Question: I must be missing something really stupid.
I have a LinearLayout in my view:
'''
_editTextViews = (LinearLayout)findViewById(R.id.editDesAndLocViews);
'''
I am trying to dynamically change the 'height' of that view by setting the 'LayoutParams'
I have two 'LinearLayout.LayoutParams'
'''
LinearLayout.LayoutParams collapsedParams;
LinearLayout.LayoutParams openParams;
'''
that are set in the constructor like so:
'''
collapsedParams = new LinearLayout.LayoutParams(LayoutParams.MATCH_PARENT,0);
openParams = new LinearLayout.LayoutParams(LayoutParams.MATCH_PARENT,LayoutParams.WRAP_CONTENT);
'''
But as soon as i try to apply one of those params to my 'LinearLayout', like so:
'''
_editTextViews.setLayoutParams(collapsedParams);
'''
I get the following FATAL EXCEPTION:

At first i thought my project needed to be cleaned as it seems to think i am trying to force a relative layout to use linear layout params, but everything is LinearLayout. The LinearLayout in question does contain a couple RelativeLayouts. I don't know if / why that would be the problem.
please help
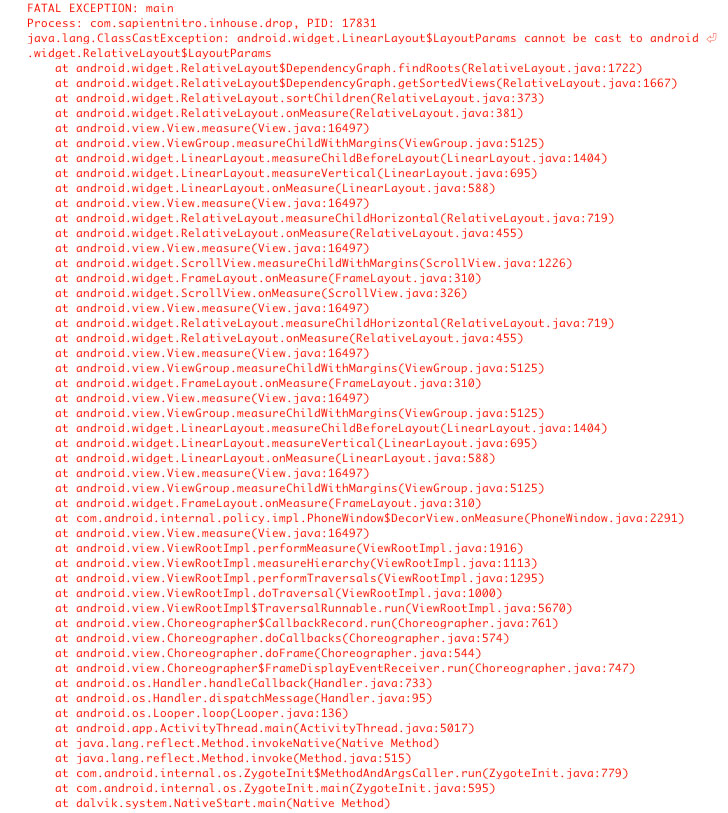
Answer: Change your 'LayoutParams's' type to either 'ViewGroup.LayoutParams' or 'RelativeLayout.LayoutParams'.
The LayoutParams you apply have to match the layout of the view. 'LayoutParams' define how a View is layed out in its parent view (layout). Because each layout type takes different parametres for laying out a view (e.g. only LinearLayout has weight, only RelativeLayout can use anchors), they all have their own 'LayoutParams'.